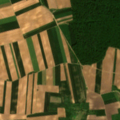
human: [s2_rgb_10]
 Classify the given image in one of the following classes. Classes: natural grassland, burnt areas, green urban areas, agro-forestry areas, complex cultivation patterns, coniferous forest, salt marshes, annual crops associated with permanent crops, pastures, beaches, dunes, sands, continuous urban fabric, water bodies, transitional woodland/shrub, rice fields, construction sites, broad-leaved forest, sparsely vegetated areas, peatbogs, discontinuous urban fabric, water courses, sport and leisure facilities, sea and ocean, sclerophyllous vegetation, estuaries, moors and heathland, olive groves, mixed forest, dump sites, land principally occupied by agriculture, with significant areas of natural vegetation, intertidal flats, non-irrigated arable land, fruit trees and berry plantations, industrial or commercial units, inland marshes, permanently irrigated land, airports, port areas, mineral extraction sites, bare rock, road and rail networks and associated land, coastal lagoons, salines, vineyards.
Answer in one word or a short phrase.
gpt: non-irrigated arable land, broad-leaved forest